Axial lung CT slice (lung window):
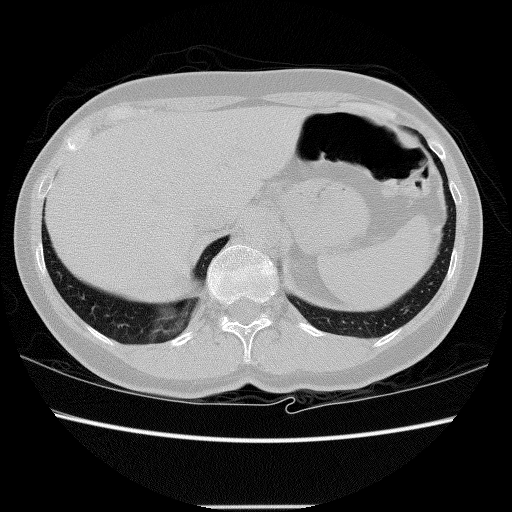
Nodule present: no